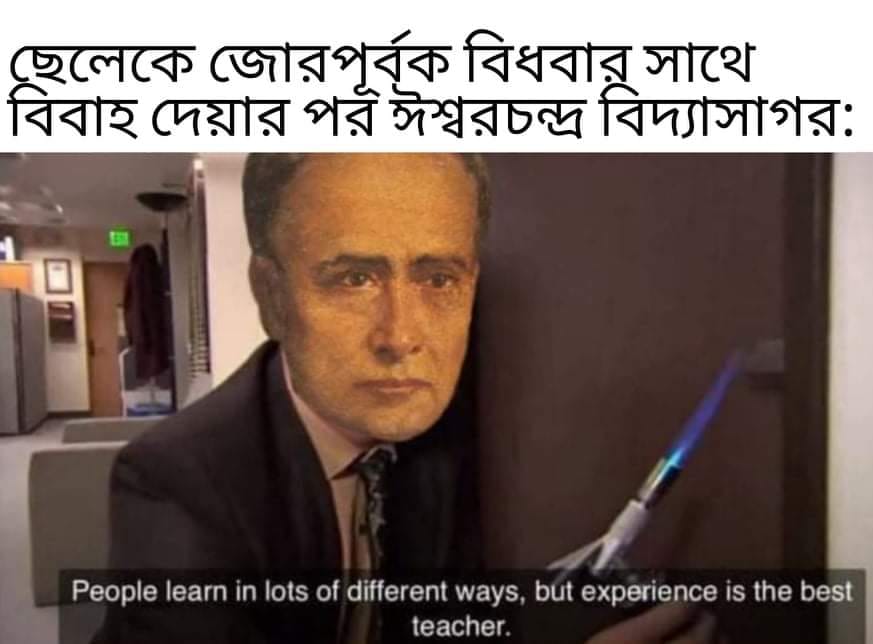
Caption: ছেলেকে জোরপুর্বক বিধবার সাথে বিবাহ দেয়ার পর ঈশ্বরচন্দ্র বিদ্যাসাগর:   People learn in lots of different ways. but experience is the best teacher.
Label: hate